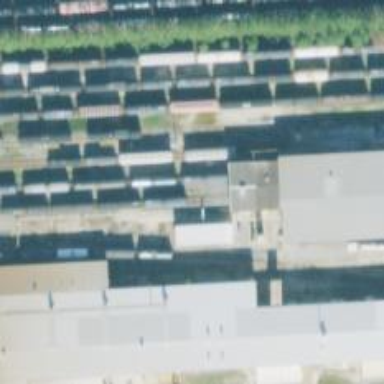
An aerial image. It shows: Railway yard.